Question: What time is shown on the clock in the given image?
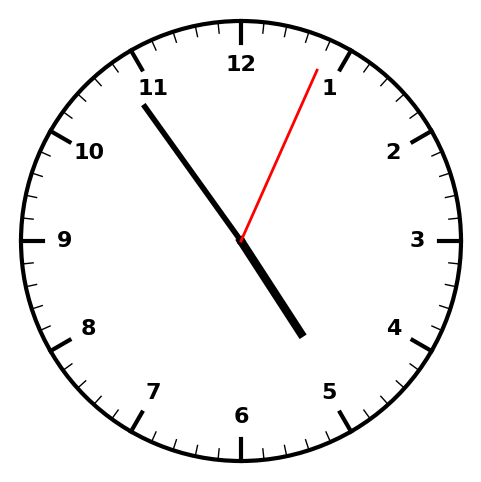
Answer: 04:54:04